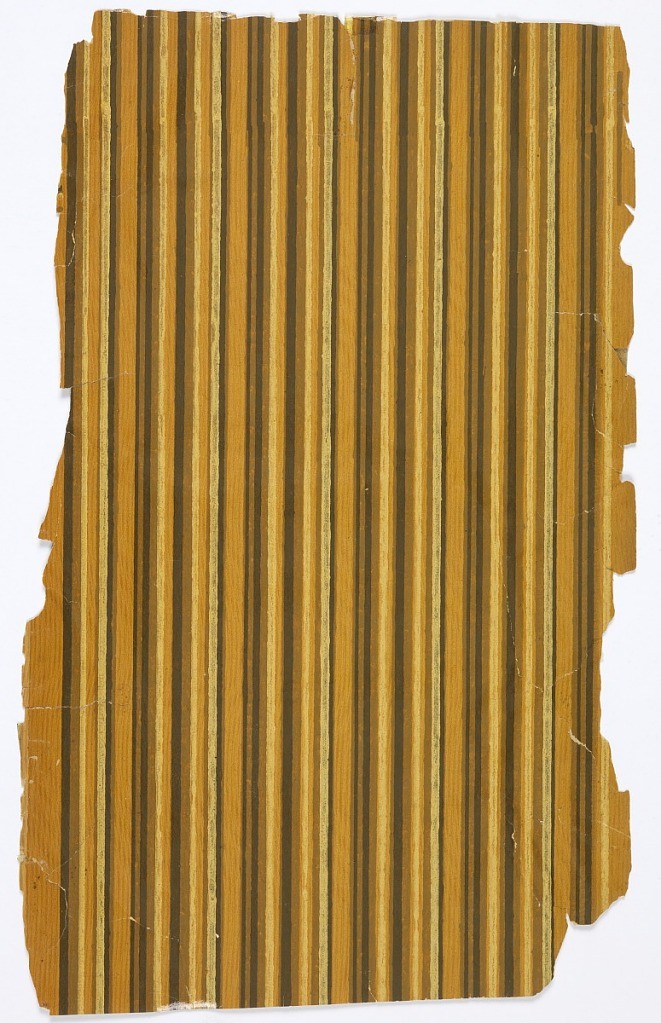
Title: Sidewall
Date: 1860–1900
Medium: Block-printed on paper
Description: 1972-42-118-a: Pin-stripe sidewall papers: a) varnished, on oak w...;     1972-42-118-b: Pin-stripe sidewall papers: a) varnished, on oak w...;     1972-42-118-c-1,2: Pin-stripe sidewall papers: a) varnished, on oak w...;     1972-42-118-d-1,2: Pin-stripe sidewall papers: a) varnished, on oak w...;     1972-42-118-e: Pin-stripe sidewall papers: a) varnished, on oak w...;     1972-42-118-f: Pin-stripe sidewall papers: a) varnished, on oak w...